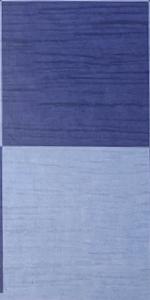
Label: Empty